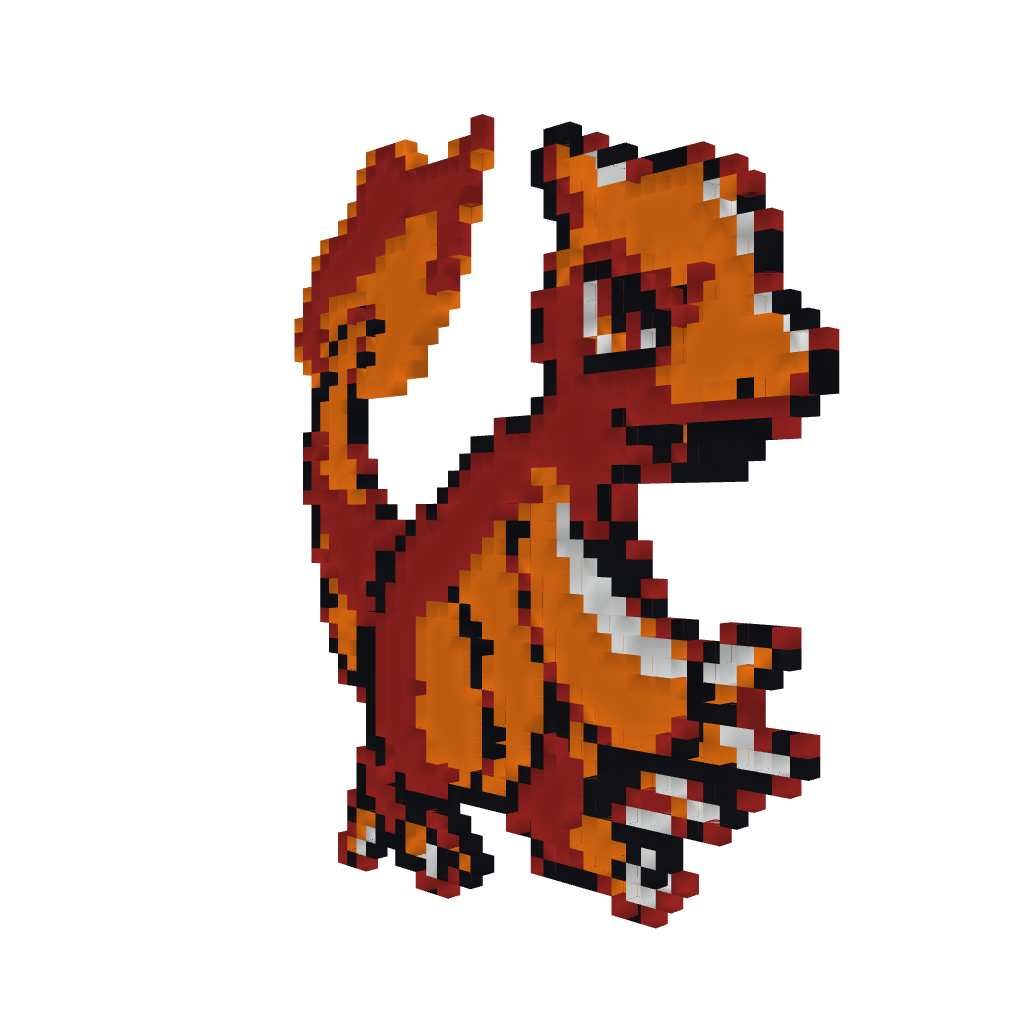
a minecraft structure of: Charmeleon's Sprite